Interaction volume radius: 5 \u00c5
Interaction volume height: 15 \u00c5
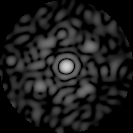
Disorder parameter: 0.8332